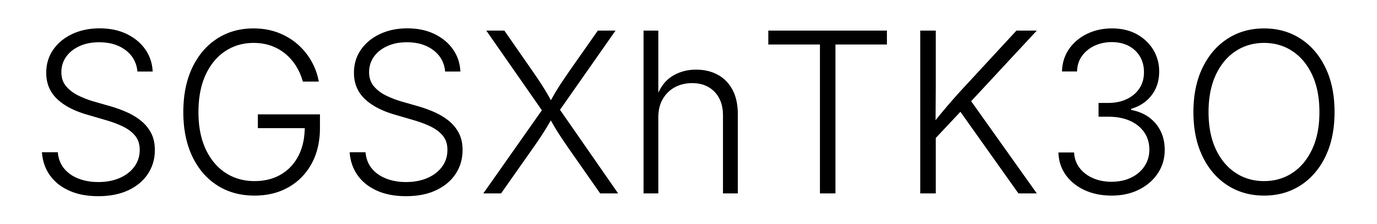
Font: Inter_Light